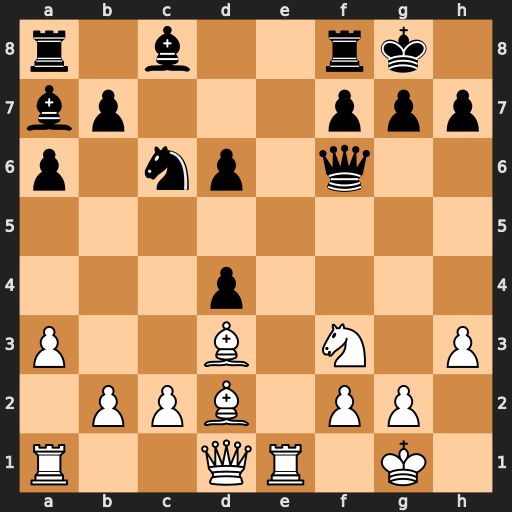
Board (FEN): r1b2rk1/bp3ppp/p1np1q2/8/3p4/P2B1N1P/1PPB1PP1/R2QR1K1
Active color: w
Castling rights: -
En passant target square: -
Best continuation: Bg5